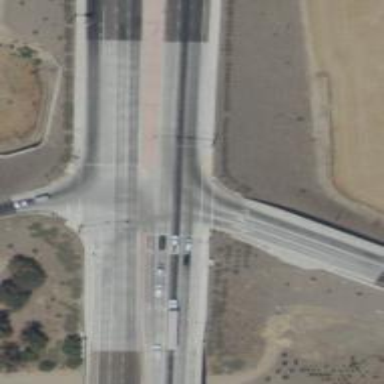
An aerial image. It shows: Crossing on the road with line markings.